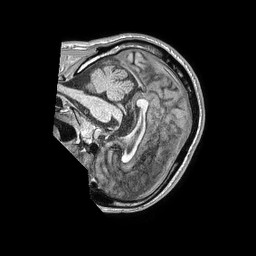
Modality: T1w
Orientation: sagittal
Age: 58
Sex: male
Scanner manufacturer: philips
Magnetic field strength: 1.5 T
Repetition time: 0.007737 s
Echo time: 0.003604 s